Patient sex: F
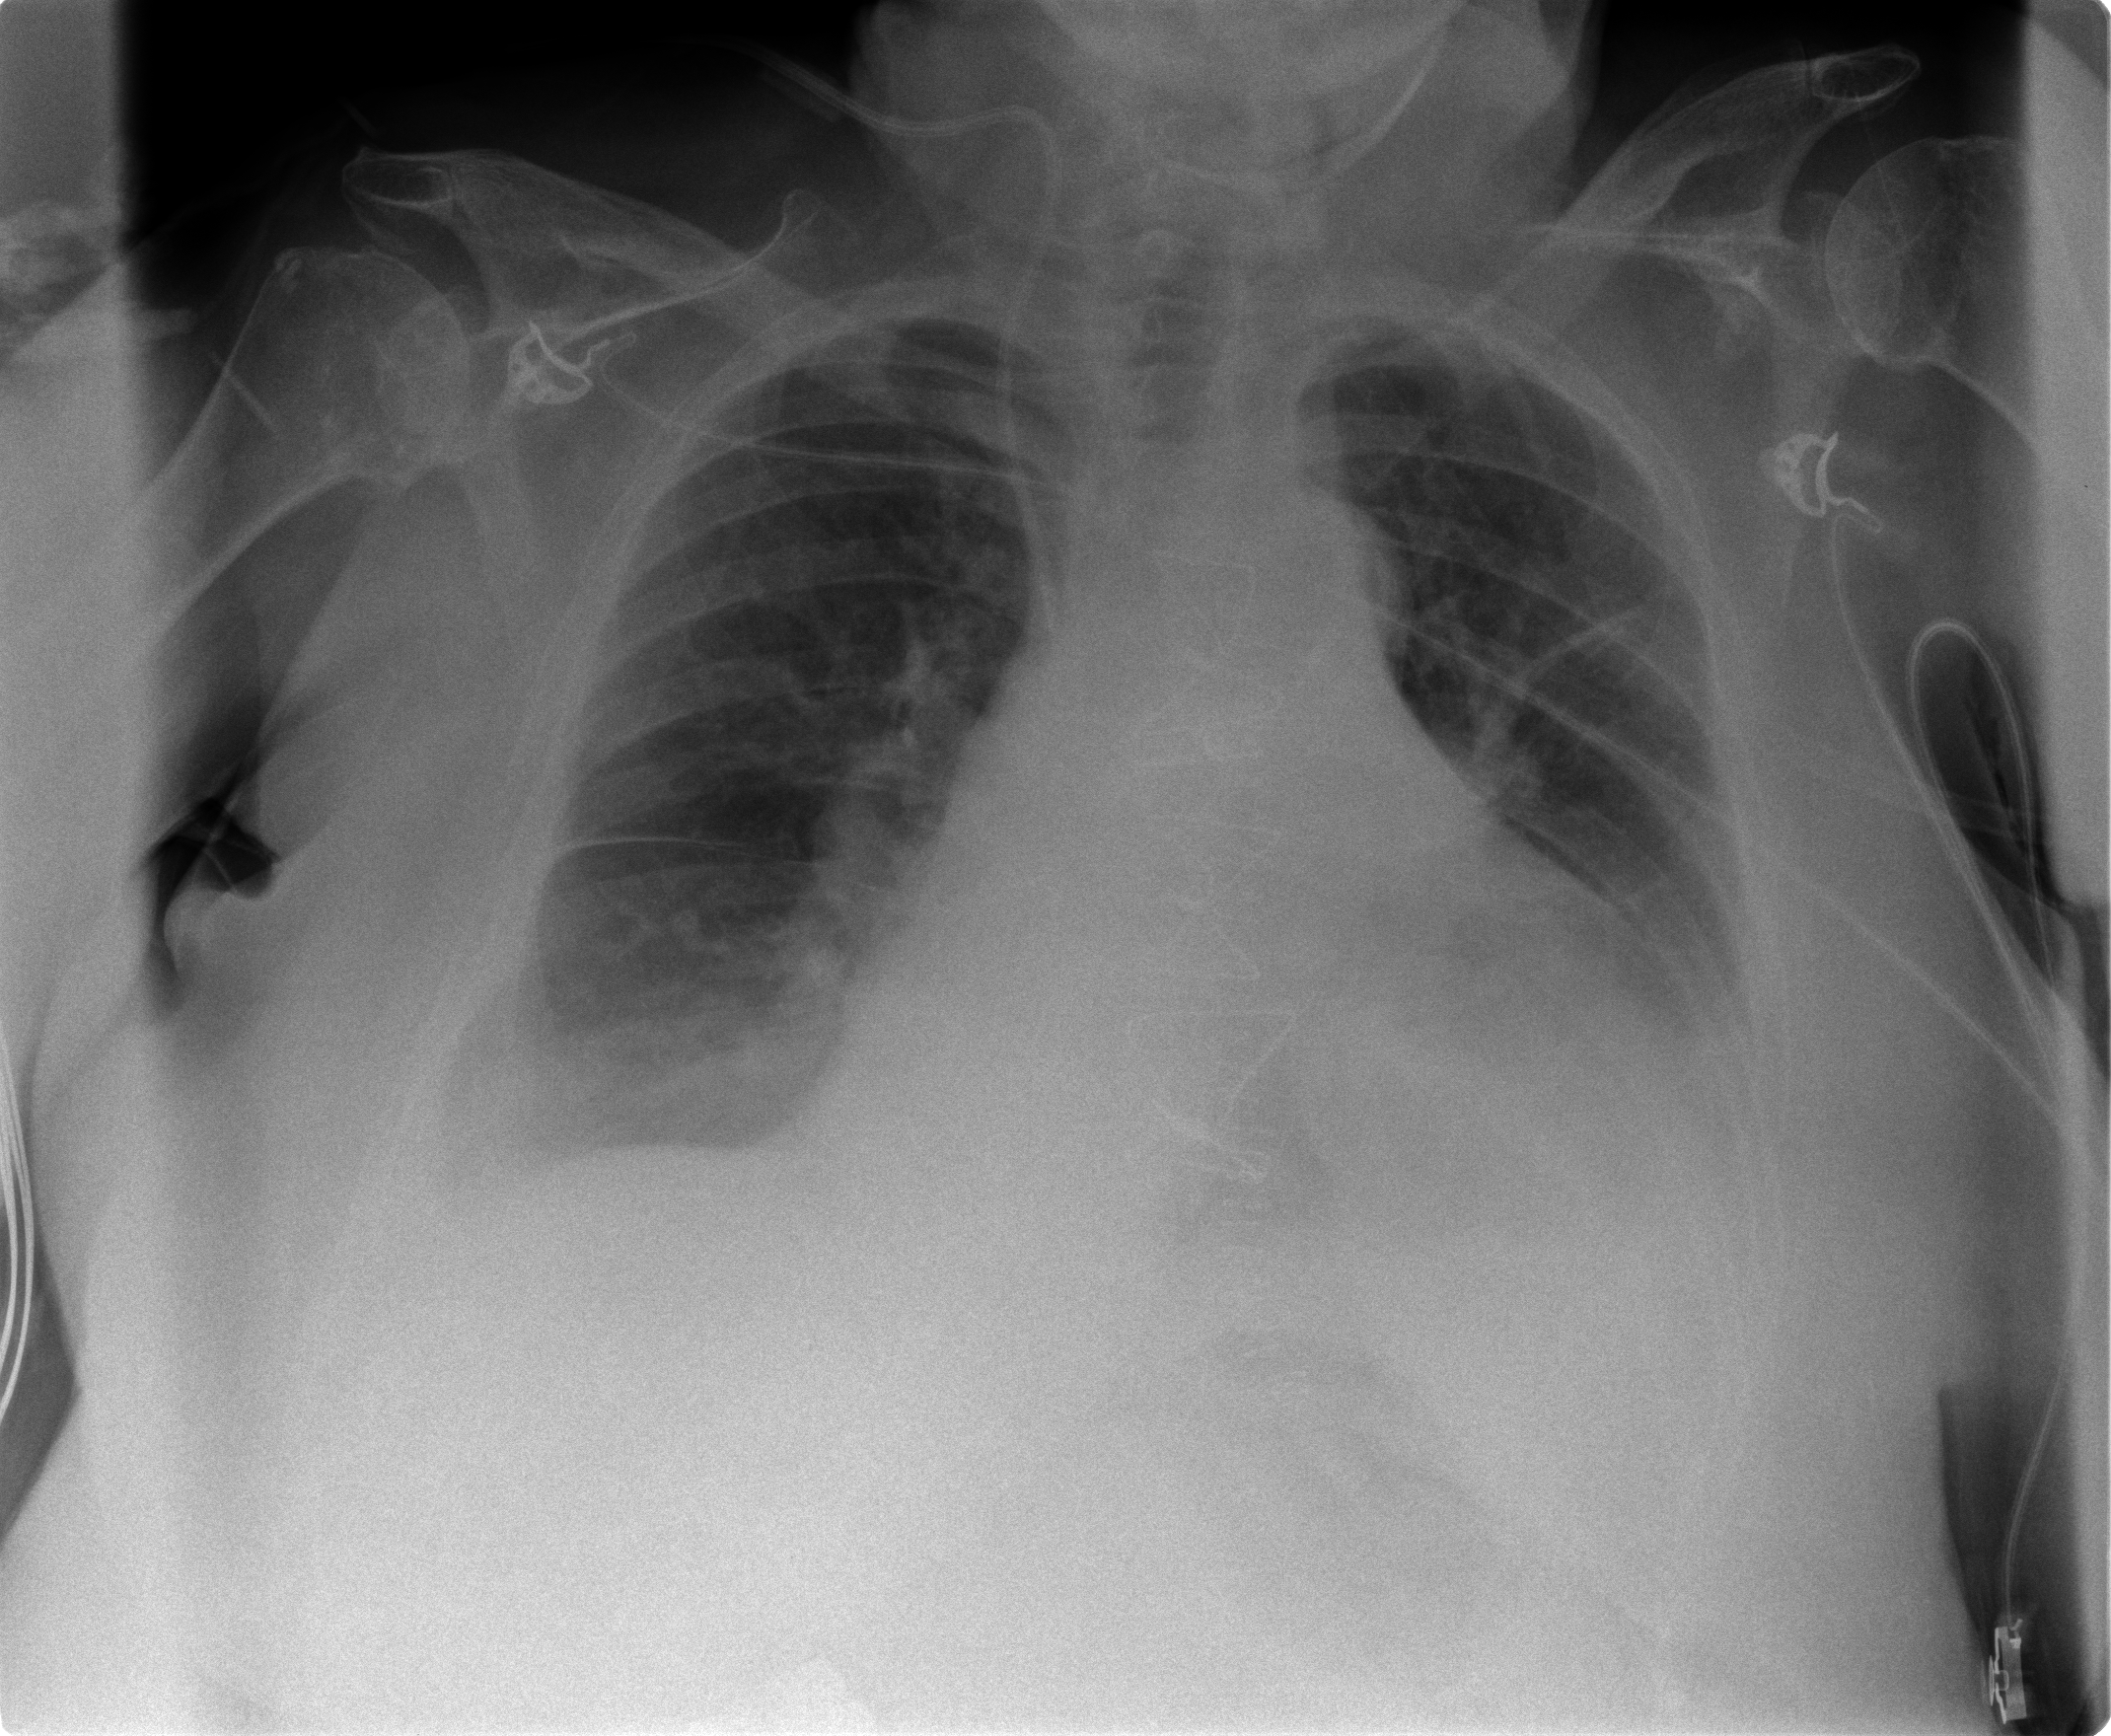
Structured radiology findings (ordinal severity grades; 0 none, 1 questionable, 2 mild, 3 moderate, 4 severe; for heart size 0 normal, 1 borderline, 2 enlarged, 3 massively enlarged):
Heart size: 2
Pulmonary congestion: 1
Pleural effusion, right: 3
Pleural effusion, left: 3
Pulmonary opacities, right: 2
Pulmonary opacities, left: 2
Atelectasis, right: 3
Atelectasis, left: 3